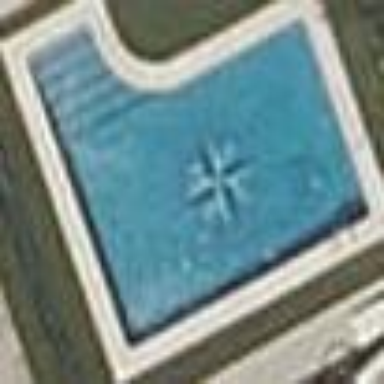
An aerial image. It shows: Swimming pool located in leisure land.